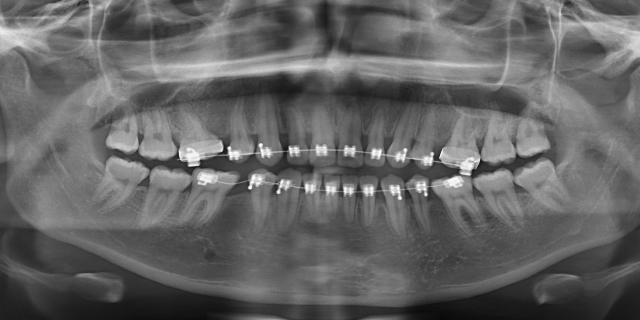
adult